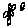
Label: flower